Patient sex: M
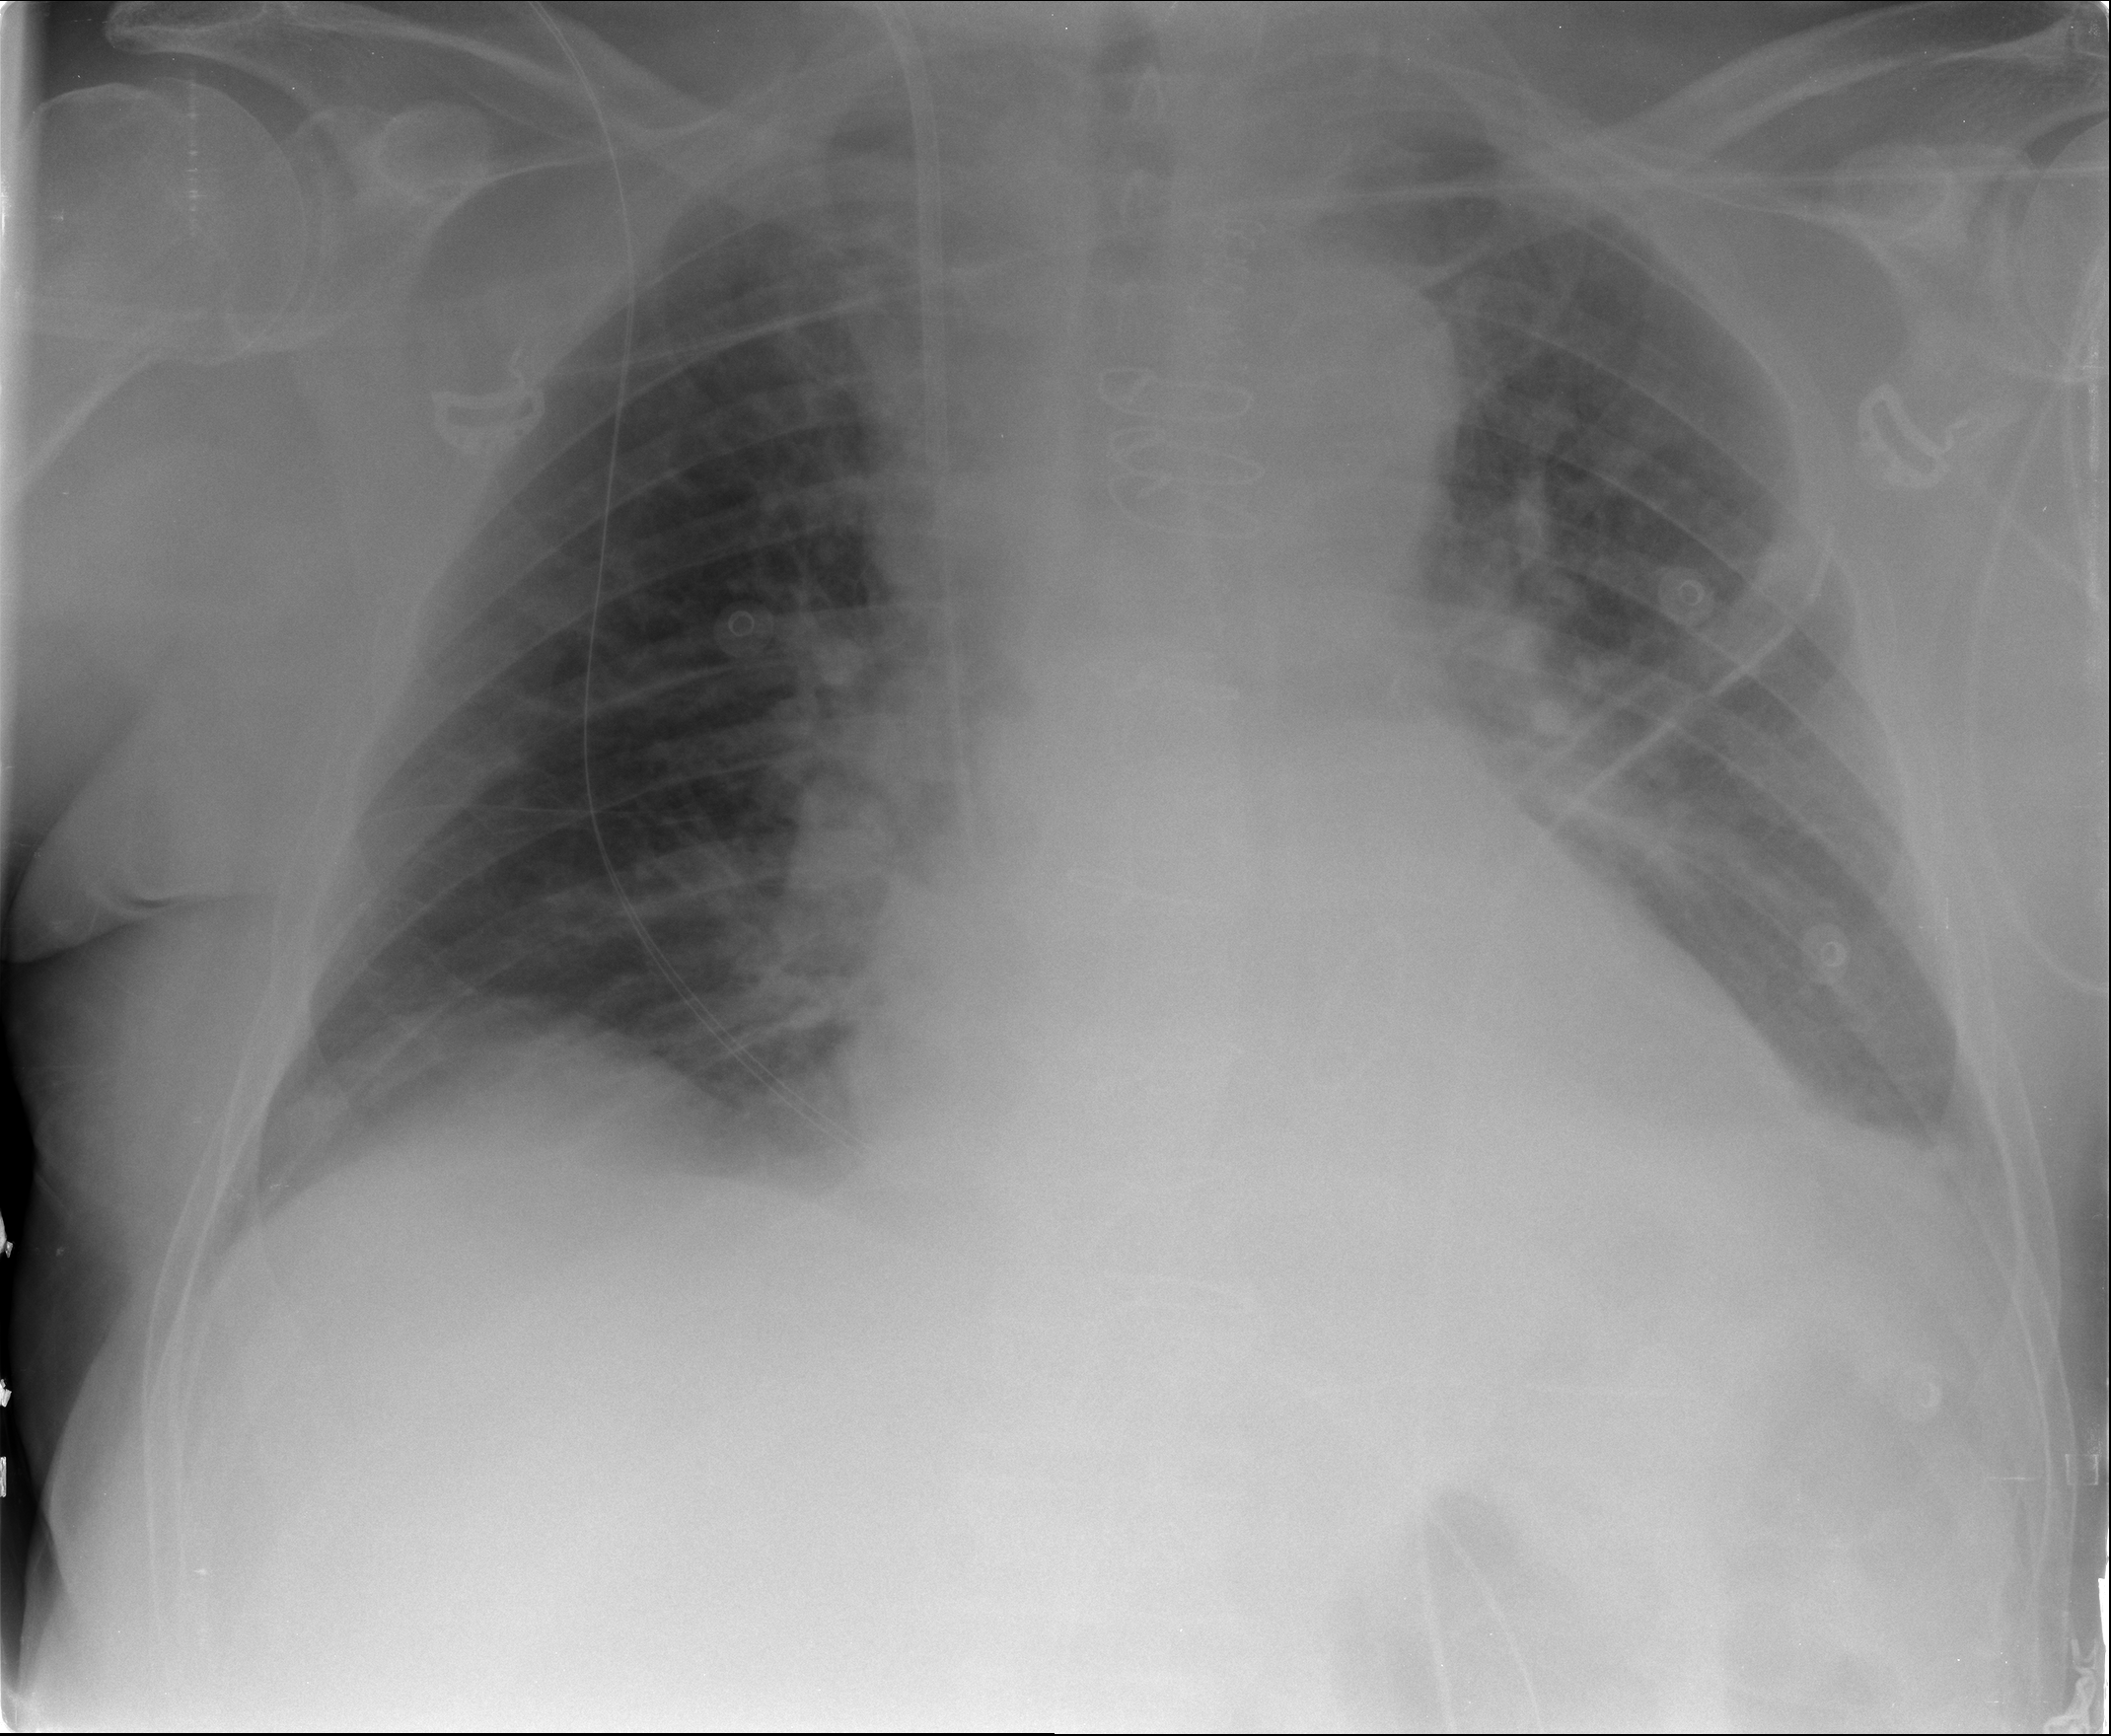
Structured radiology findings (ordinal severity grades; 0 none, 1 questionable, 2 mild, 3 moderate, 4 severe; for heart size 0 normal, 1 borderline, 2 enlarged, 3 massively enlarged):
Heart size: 2
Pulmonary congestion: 2
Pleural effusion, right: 0
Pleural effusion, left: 2
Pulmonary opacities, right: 0
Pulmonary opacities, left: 0
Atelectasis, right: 2
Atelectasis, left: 2